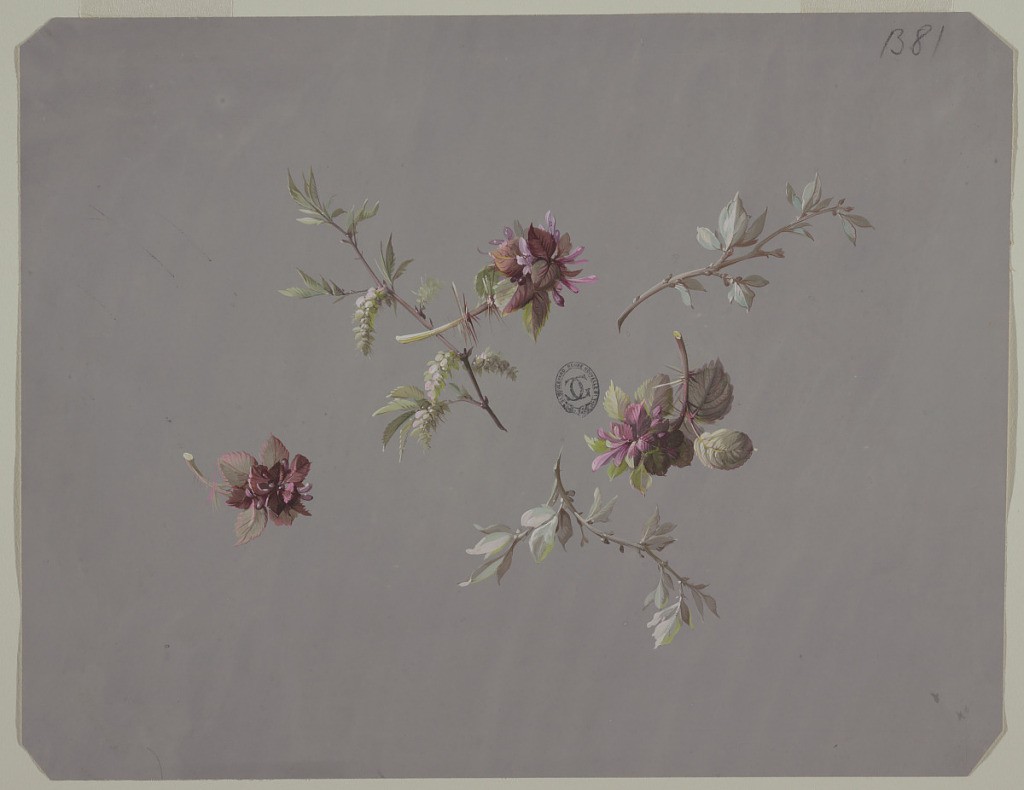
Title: Design for Wallpaper and Textiles: Flowers
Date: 19th century
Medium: Brush and gouache on gray paper
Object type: Drawing
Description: Three branches with light green foliage at center right of composition point towards edges of page. Between each branch there is a stem with green foliage and maroon flowers. On gray ground.